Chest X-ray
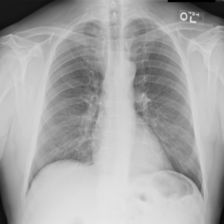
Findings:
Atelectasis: negative
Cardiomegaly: negative
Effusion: negative
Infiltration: negative
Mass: negative
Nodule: negative
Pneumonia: negative
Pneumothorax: negative
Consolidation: negative
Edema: negative
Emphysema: negative
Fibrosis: negative
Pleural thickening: negative
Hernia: negative